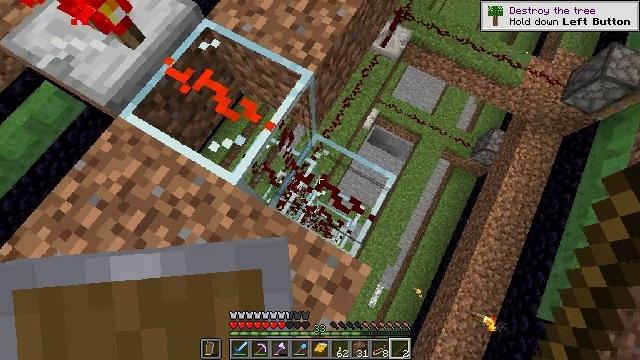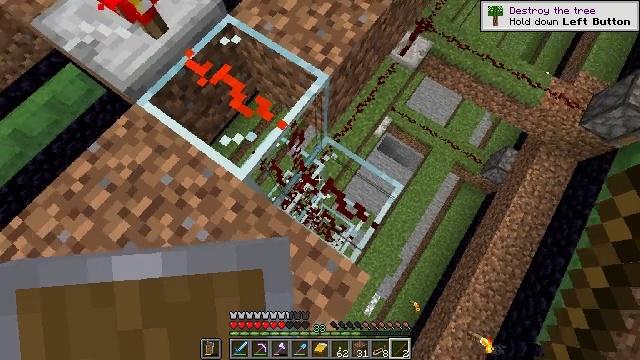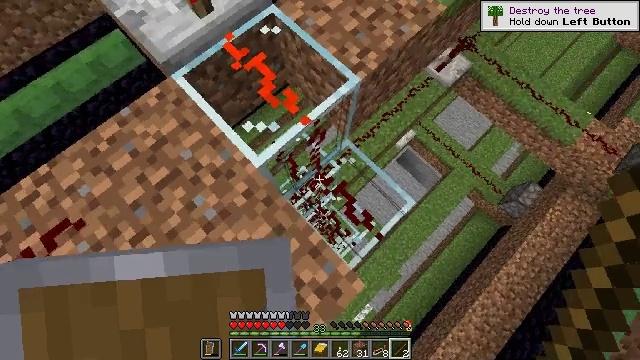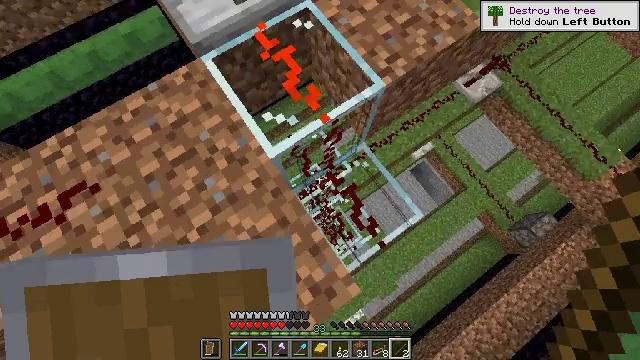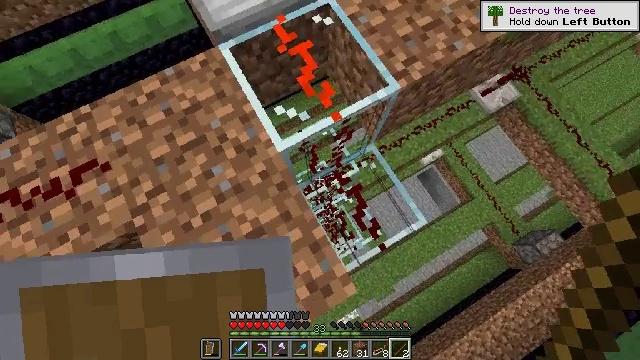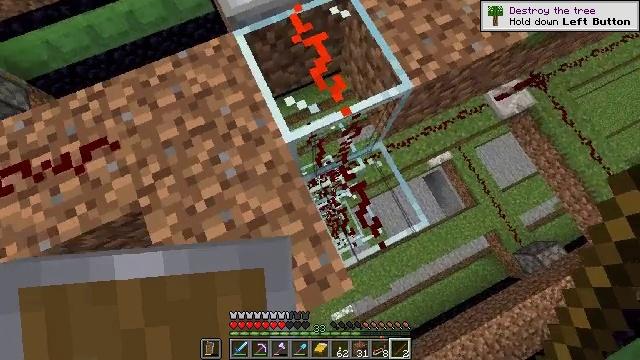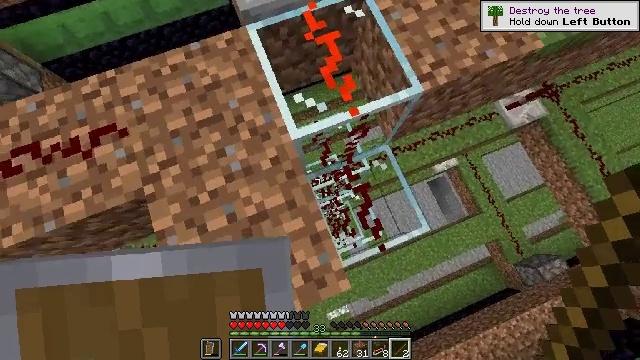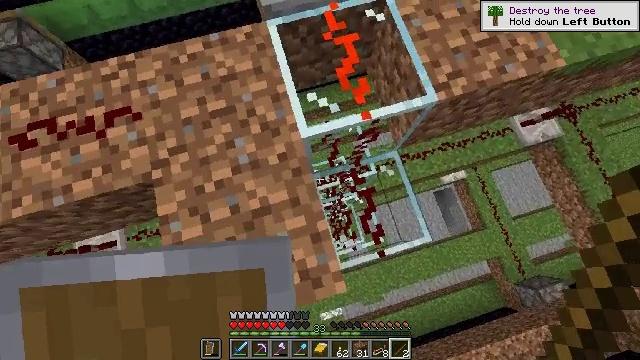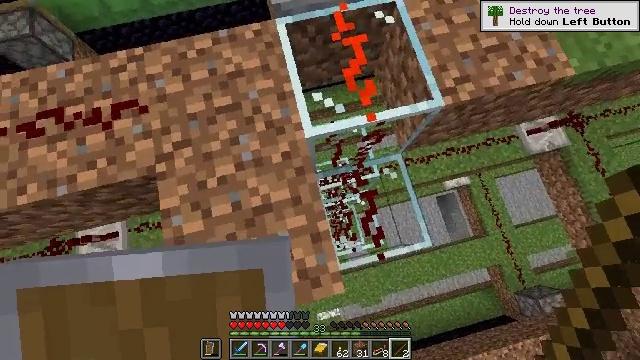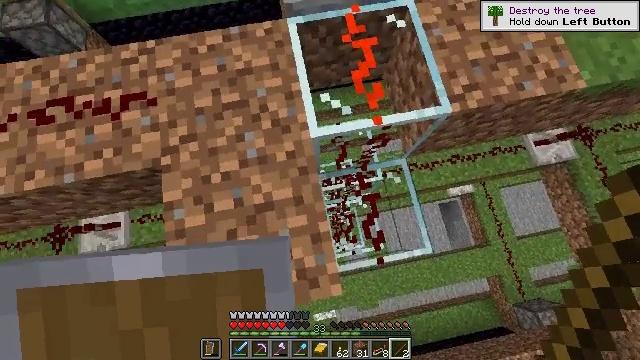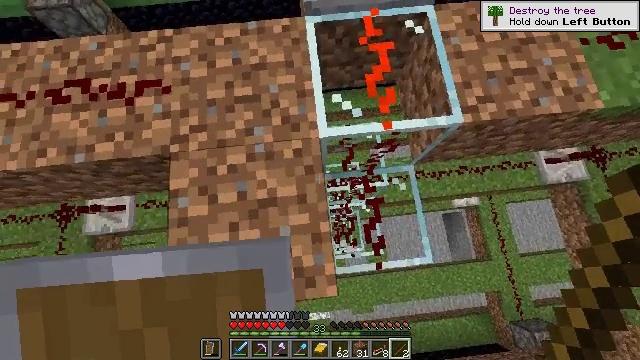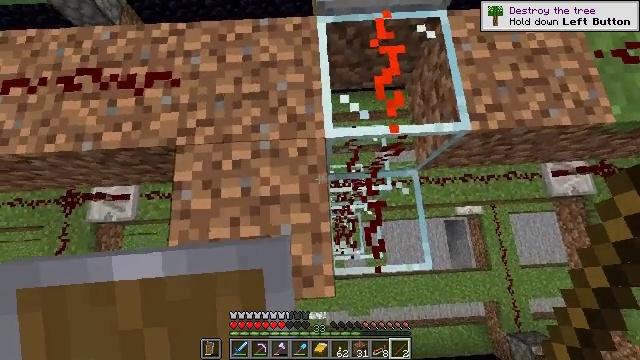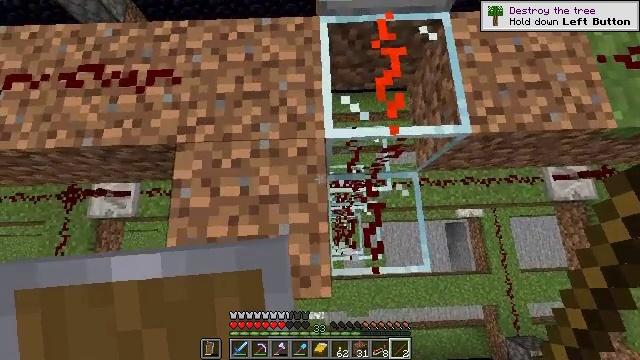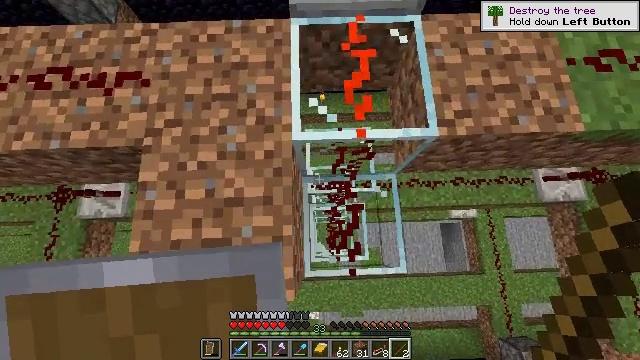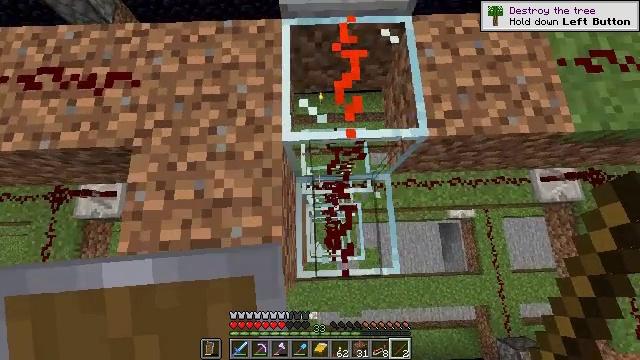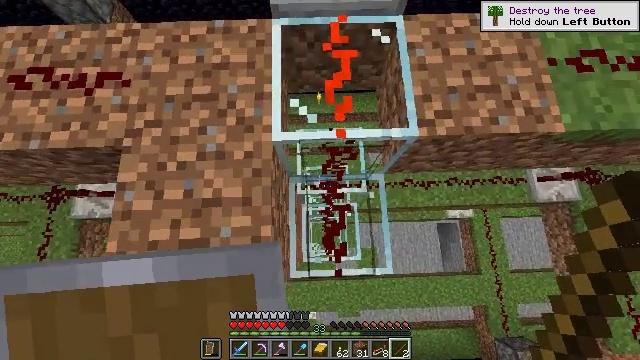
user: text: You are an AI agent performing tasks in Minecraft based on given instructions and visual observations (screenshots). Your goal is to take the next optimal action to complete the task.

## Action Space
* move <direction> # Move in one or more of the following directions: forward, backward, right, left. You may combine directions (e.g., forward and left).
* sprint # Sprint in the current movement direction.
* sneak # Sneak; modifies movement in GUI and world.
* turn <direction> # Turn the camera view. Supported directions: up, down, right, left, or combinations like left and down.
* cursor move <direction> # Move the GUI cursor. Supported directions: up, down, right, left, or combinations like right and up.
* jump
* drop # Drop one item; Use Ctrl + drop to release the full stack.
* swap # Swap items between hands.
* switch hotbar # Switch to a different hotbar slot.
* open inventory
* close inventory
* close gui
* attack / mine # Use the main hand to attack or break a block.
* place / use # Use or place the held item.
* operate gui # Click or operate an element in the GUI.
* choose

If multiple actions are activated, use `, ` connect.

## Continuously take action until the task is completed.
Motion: motion action
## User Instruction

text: Mine the repeater.
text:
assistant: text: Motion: turn left
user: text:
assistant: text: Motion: turn left
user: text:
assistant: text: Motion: turn left
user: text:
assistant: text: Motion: turn left
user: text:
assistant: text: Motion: turn left and down
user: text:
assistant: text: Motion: turn left
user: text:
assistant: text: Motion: turn left
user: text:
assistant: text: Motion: turn left
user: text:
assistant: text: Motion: turn left
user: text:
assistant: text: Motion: turn left
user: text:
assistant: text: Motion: turn left
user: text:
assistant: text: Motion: move right, turn left
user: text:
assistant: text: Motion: move right
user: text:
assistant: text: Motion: no_op
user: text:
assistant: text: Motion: no_op
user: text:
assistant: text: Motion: no_op
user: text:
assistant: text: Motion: no_op
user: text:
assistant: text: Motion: no_op
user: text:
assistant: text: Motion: no_op
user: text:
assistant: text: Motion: no_op
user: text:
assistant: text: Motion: no_op
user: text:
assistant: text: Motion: no_op
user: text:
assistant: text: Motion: no_op
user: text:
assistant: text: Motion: no_op
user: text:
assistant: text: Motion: no_op
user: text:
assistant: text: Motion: move right
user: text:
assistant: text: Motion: move right
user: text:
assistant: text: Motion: no_op
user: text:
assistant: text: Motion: no_op
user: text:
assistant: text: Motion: no_op